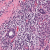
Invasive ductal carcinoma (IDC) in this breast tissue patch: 1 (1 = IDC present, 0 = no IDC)